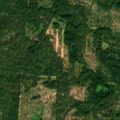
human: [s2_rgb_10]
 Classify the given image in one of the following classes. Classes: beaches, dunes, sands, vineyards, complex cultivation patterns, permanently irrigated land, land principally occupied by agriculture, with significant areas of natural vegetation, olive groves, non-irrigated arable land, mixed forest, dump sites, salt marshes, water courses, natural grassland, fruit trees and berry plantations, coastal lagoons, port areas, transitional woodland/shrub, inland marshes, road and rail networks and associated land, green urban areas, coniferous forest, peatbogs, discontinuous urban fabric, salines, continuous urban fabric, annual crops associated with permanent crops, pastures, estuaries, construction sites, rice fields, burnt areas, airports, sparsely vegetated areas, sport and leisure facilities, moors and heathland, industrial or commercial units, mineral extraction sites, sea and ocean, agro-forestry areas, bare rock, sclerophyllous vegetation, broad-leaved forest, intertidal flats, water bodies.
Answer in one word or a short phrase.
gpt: coniferous forest, transitional woodland/shrub